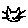
Label: cat